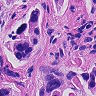
Metastatic tissue present: yes